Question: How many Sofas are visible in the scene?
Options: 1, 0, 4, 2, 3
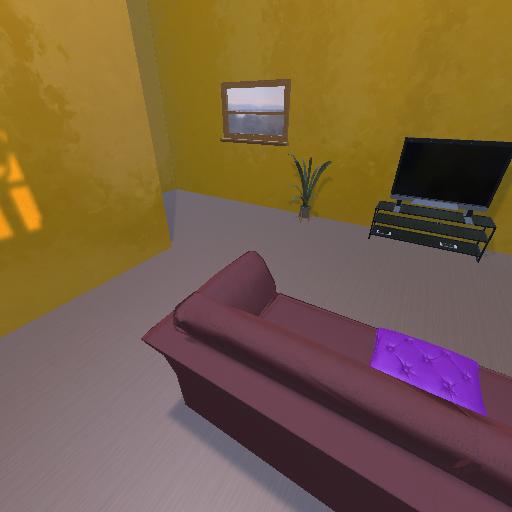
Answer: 1